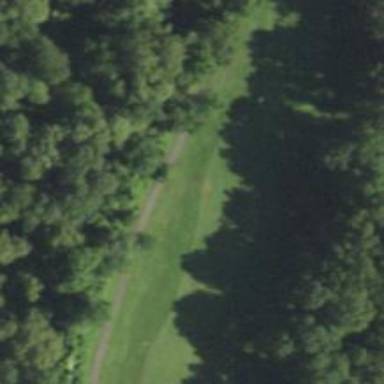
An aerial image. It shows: View of golf hole.